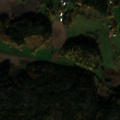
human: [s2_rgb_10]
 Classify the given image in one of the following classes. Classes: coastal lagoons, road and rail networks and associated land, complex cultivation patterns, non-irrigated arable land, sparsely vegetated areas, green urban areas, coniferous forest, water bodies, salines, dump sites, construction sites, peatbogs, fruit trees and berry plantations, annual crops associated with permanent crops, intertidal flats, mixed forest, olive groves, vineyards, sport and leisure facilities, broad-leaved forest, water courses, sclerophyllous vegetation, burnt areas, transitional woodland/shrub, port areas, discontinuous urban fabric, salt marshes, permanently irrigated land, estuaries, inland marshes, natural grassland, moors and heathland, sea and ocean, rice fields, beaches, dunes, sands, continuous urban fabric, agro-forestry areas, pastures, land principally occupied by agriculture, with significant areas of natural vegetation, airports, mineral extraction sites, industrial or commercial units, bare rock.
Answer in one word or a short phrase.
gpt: non-irrigated arable land, land principally occupied by agriculture, with significant areas of natural vegetation, coniferous forest, mixed forest